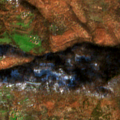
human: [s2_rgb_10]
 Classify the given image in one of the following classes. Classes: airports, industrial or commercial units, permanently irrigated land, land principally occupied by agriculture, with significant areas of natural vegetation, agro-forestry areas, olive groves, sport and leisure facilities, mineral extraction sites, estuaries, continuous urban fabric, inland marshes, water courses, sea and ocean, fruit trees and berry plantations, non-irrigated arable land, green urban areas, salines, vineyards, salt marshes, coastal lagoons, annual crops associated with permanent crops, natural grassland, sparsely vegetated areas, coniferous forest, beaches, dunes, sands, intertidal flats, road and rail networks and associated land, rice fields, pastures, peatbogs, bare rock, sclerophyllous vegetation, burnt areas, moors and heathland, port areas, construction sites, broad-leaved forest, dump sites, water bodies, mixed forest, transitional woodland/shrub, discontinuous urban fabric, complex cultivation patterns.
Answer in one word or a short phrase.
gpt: land principally occupied by agriculture, with significant areas of natural vegetation, broad-leaved forest, transitional woodland/shrub